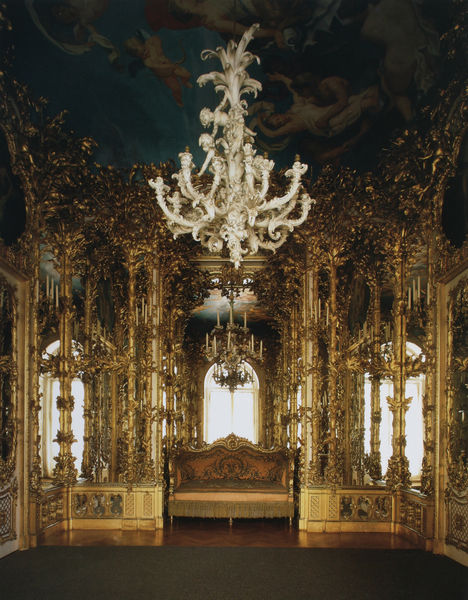
Titel: Spiegelkabinett (Ankleidezimmer) im Schloss Herrenchiemsee
Künstler: Georg Dollmann
Standort: Herrenchiemsee
Institution: Schloss Herrenchiemsee
Schlagwörter: blau, gemälde, himmel, weiß, fenster, raum, schmuck, tür, zimmer, haus, schloss, malerei, ornament, teppich, barock, samt, stein, möbel, spiegel, kirche, fransen, gold, decke, innen, rokoko, rosa, engel, bilder, sofa, fußboden, parkett, bank, saal, dekoration, salon, detail, verzierung, kerze, kerzen, kronleuchter, leuchter, lüster, stuck, foto, nische, gewölbe, inneres, kerzenleuchter, fresken, muschel, deckengemälde, fresko, golden, prunk, roccoco, putten, verzierungen, kandelaber, versailles, deckenmalerei, geschmückt, prächtig, supraporten, deckenfresko, stukatur, prunksaal, opulent, deckenbild, kanapee, überladen, hochbarock, gewölne, supraport